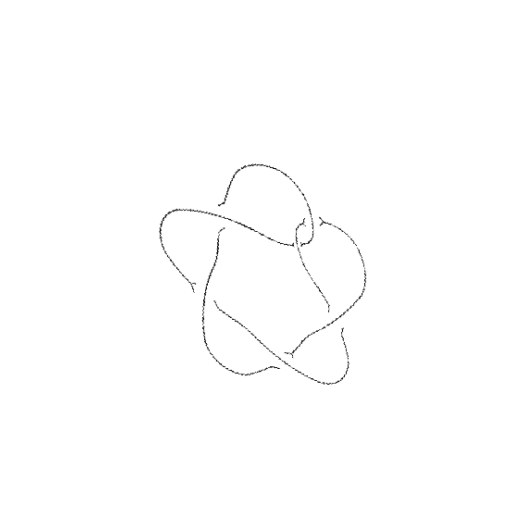
Crossing number: 6